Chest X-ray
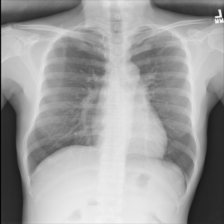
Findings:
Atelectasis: negative
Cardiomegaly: negative
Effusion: negative
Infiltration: negative
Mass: negative
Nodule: negative
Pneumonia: negative
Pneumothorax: negative
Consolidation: negative
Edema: negative
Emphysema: negative
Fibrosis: negative
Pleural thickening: negative
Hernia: negative